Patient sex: M
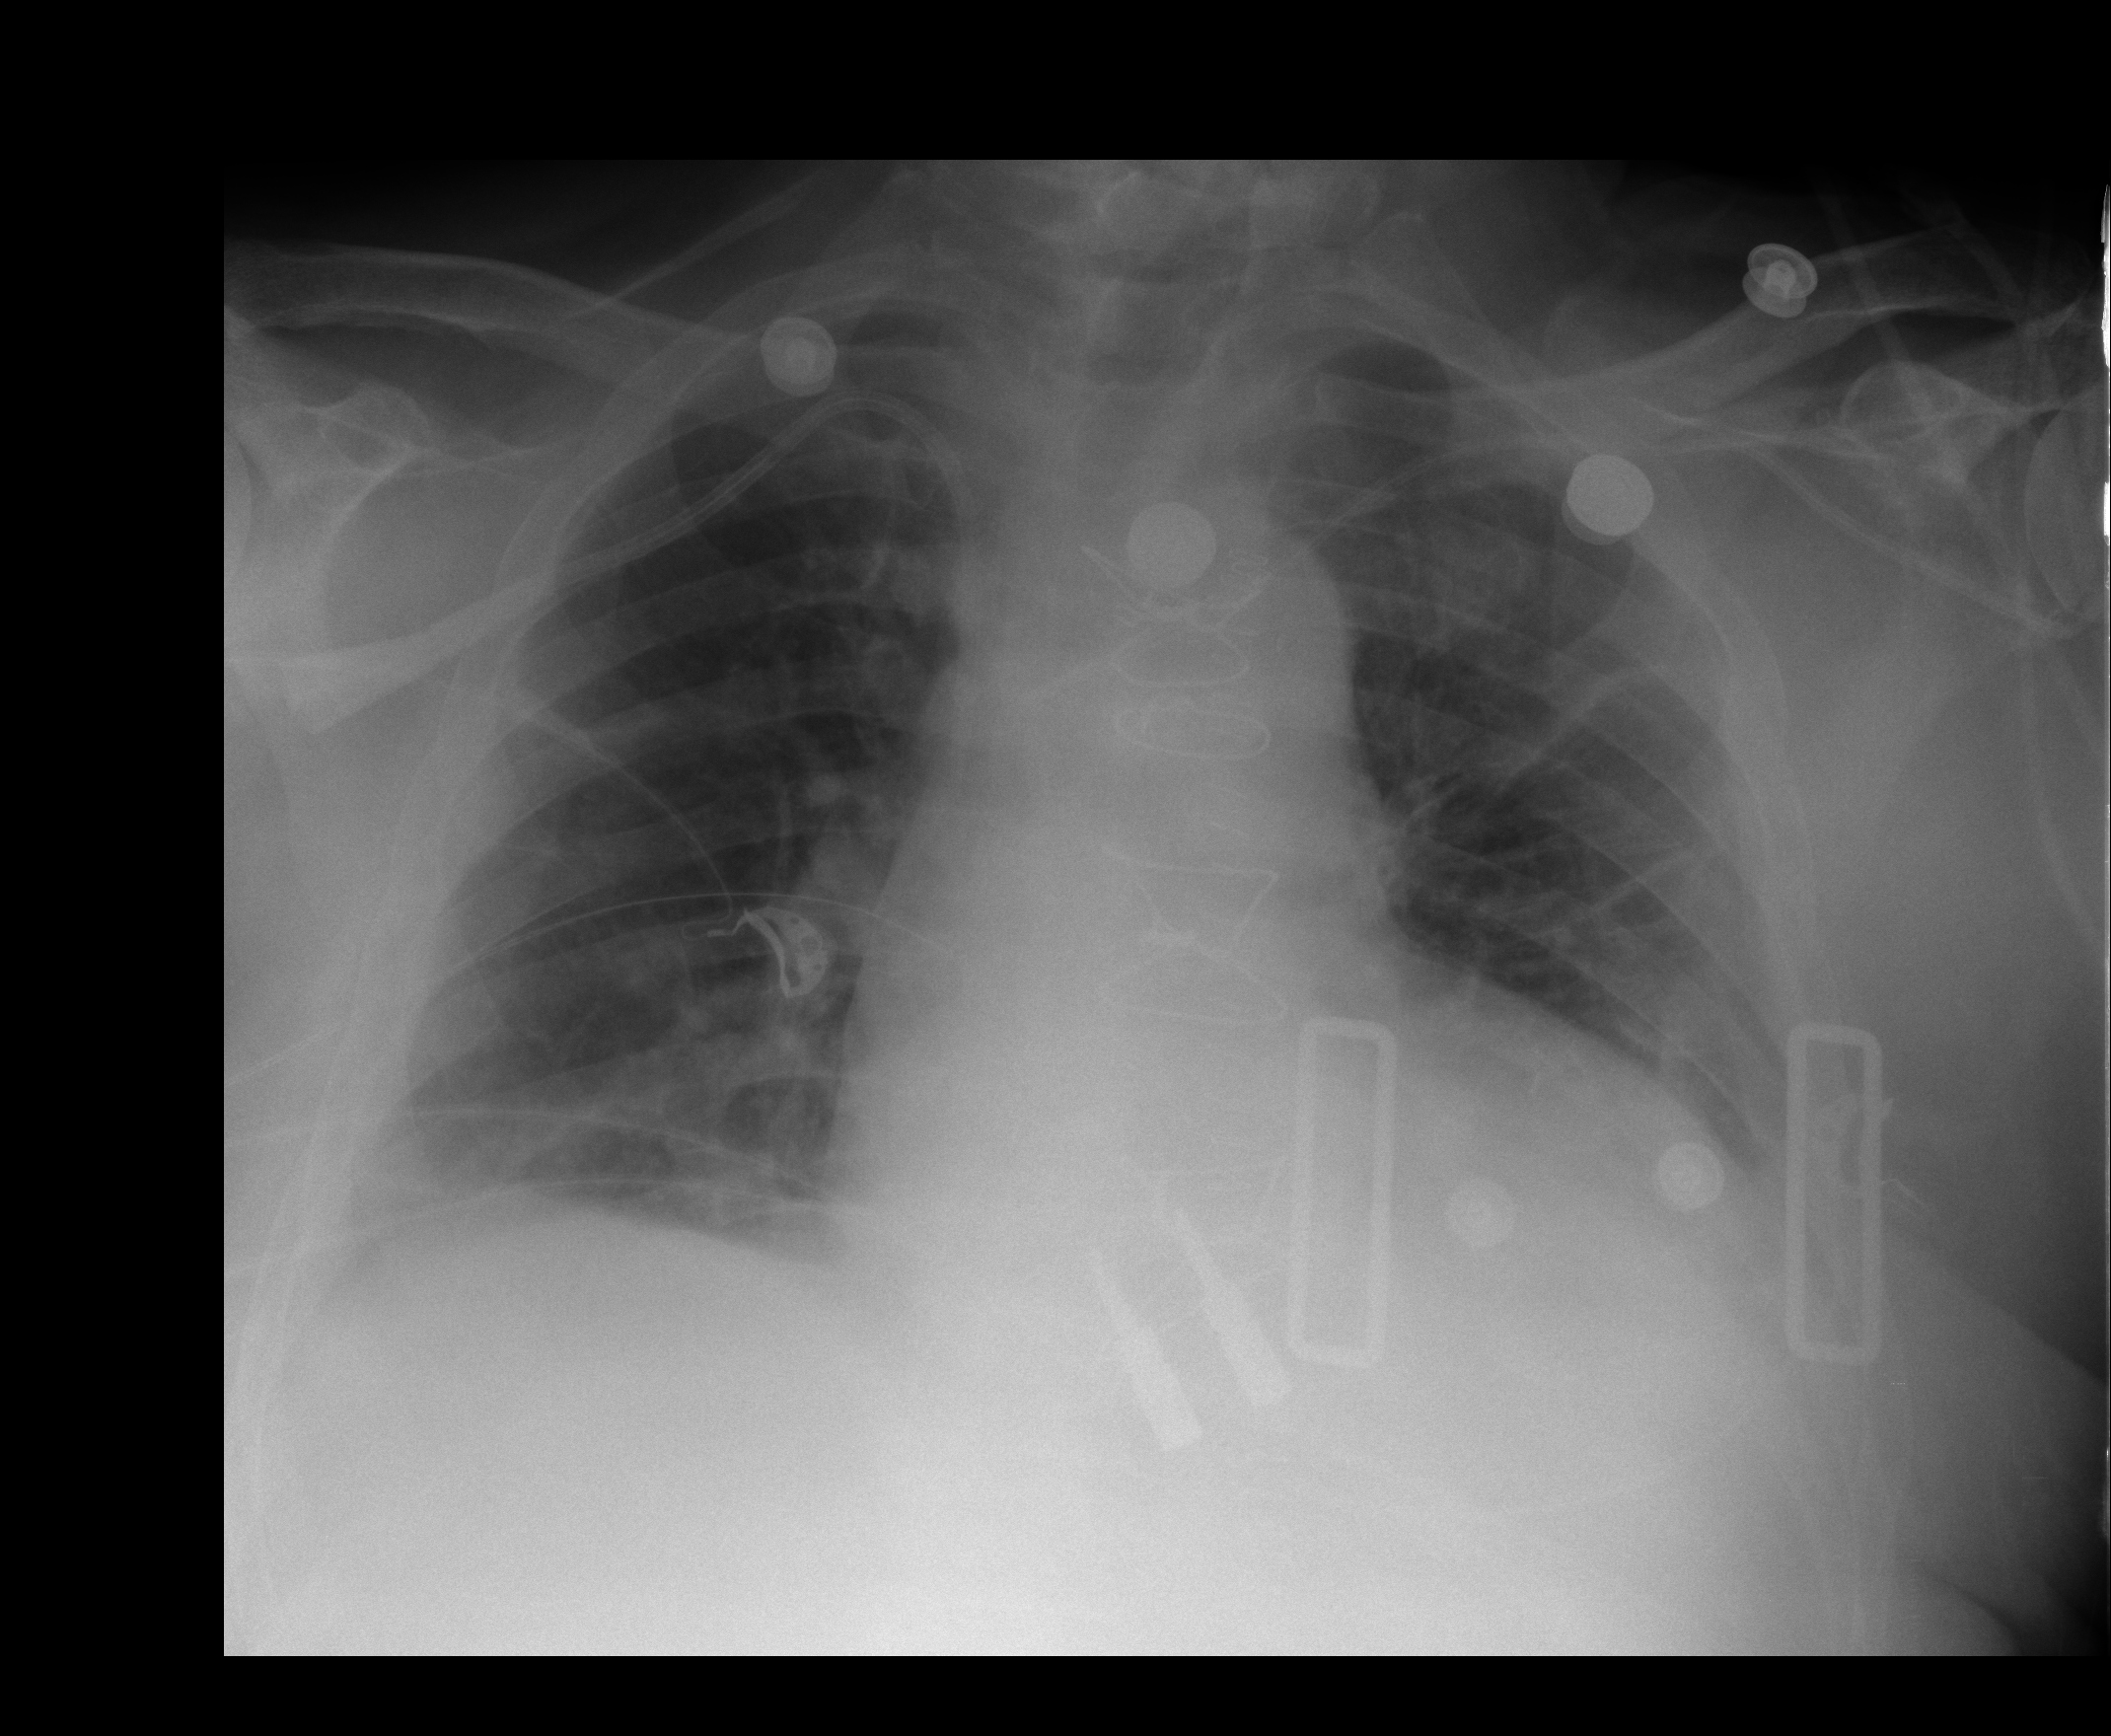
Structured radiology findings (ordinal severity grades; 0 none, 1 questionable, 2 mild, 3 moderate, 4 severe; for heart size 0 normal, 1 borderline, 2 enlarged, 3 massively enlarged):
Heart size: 2
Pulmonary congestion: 1
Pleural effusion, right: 1
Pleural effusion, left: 1
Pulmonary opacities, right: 1
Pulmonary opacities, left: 1
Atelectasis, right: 1
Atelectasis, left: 1